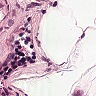
Metastatic tissue present: no